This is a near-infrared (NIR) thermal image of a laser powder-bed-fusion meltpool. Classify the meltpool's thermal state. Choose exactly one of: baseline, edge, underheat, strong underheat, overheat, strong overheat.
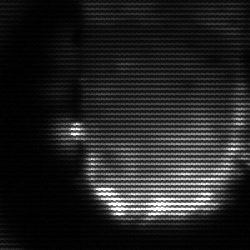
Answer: baseline